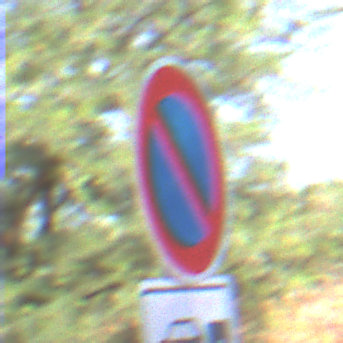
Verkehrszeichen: EingeschraenktesHalteverbot
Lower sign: HinweisDurchSinnbild15
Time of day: Midday
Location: Roofed (Underpass)
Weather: Clear
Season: NotSpecified
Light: Natural